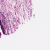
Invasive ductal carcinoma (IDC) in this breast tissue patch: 0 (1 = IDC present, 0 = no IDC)